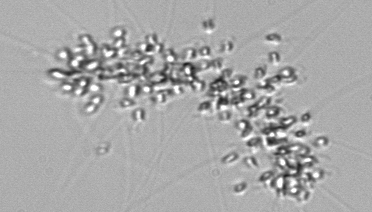
Label: Chaetoceros_didymus_TAG_external_flagellate